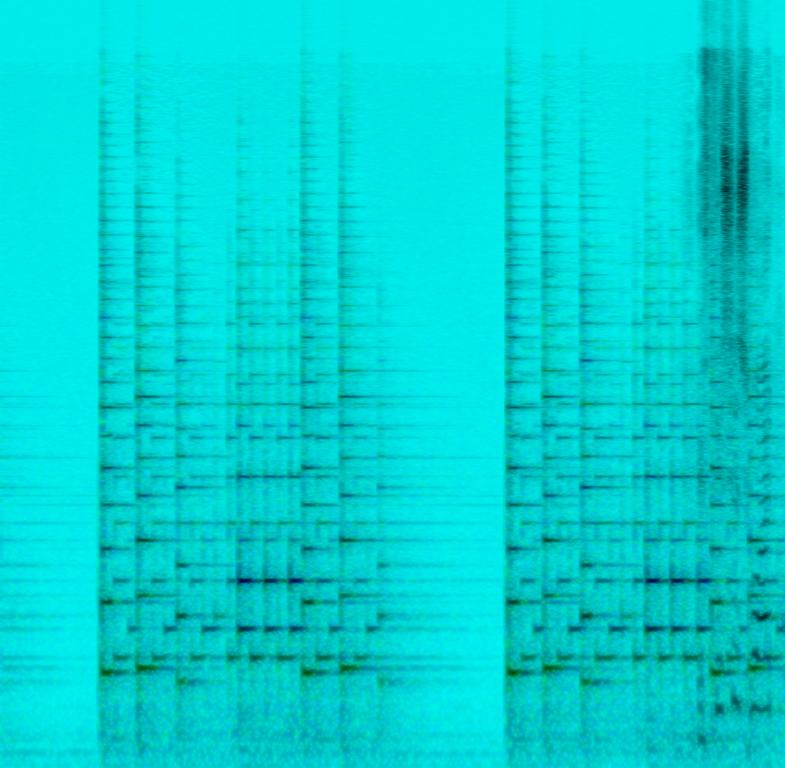
This is a piece from a musical. The piano is playing a repetitive tune. There is a male vocalist singing melodically. There is a playful atmosphere to the piece. This piece could be playing in the background during activities for kids.